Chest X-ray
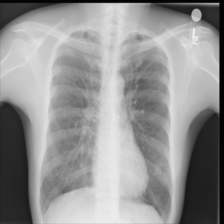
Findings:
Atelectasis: negative
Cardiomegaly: negative
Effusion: negative
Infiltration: negative
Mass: negative
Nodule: negative
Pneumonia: negative
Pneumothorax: negative
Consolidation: negative
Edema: negative
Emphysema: negative
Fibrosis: negative
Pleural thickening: negative
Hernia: negative